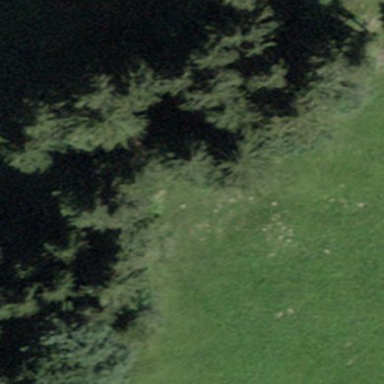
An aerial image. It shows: Beautiful woodland area.